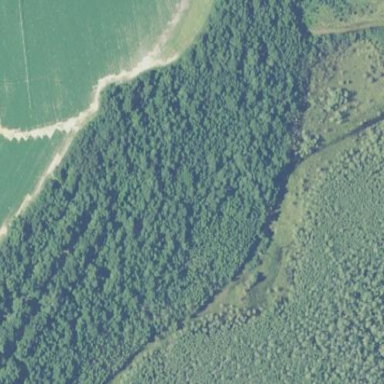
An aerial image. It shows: Swampy wetland known as forested wetland.